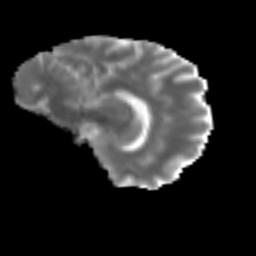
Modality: MD
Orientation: sagittal
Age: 40
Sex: female
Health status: ill
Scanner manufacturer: siemens
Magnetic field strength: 3 T
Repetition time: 8.7 s
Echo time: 0.11 s